Breast ultrasound image
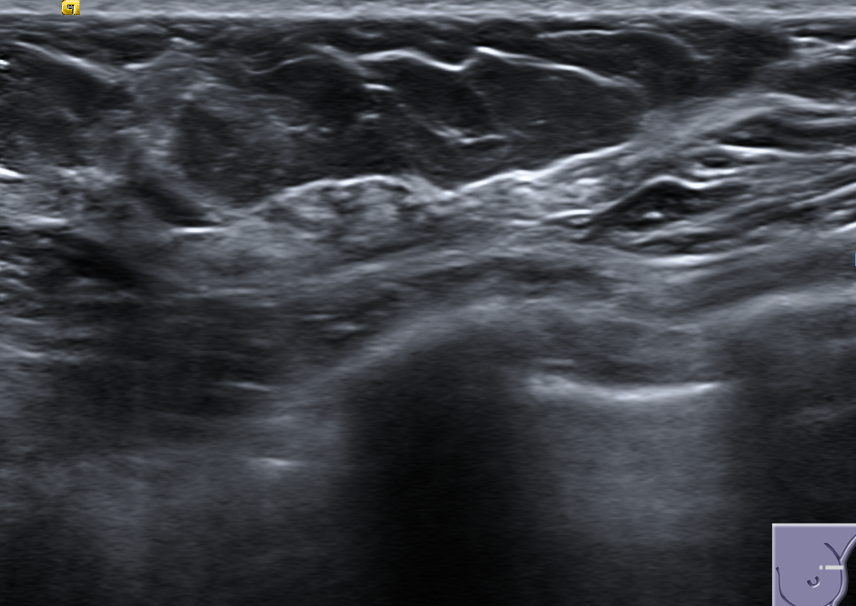
Diagnosis: normal